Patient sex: F
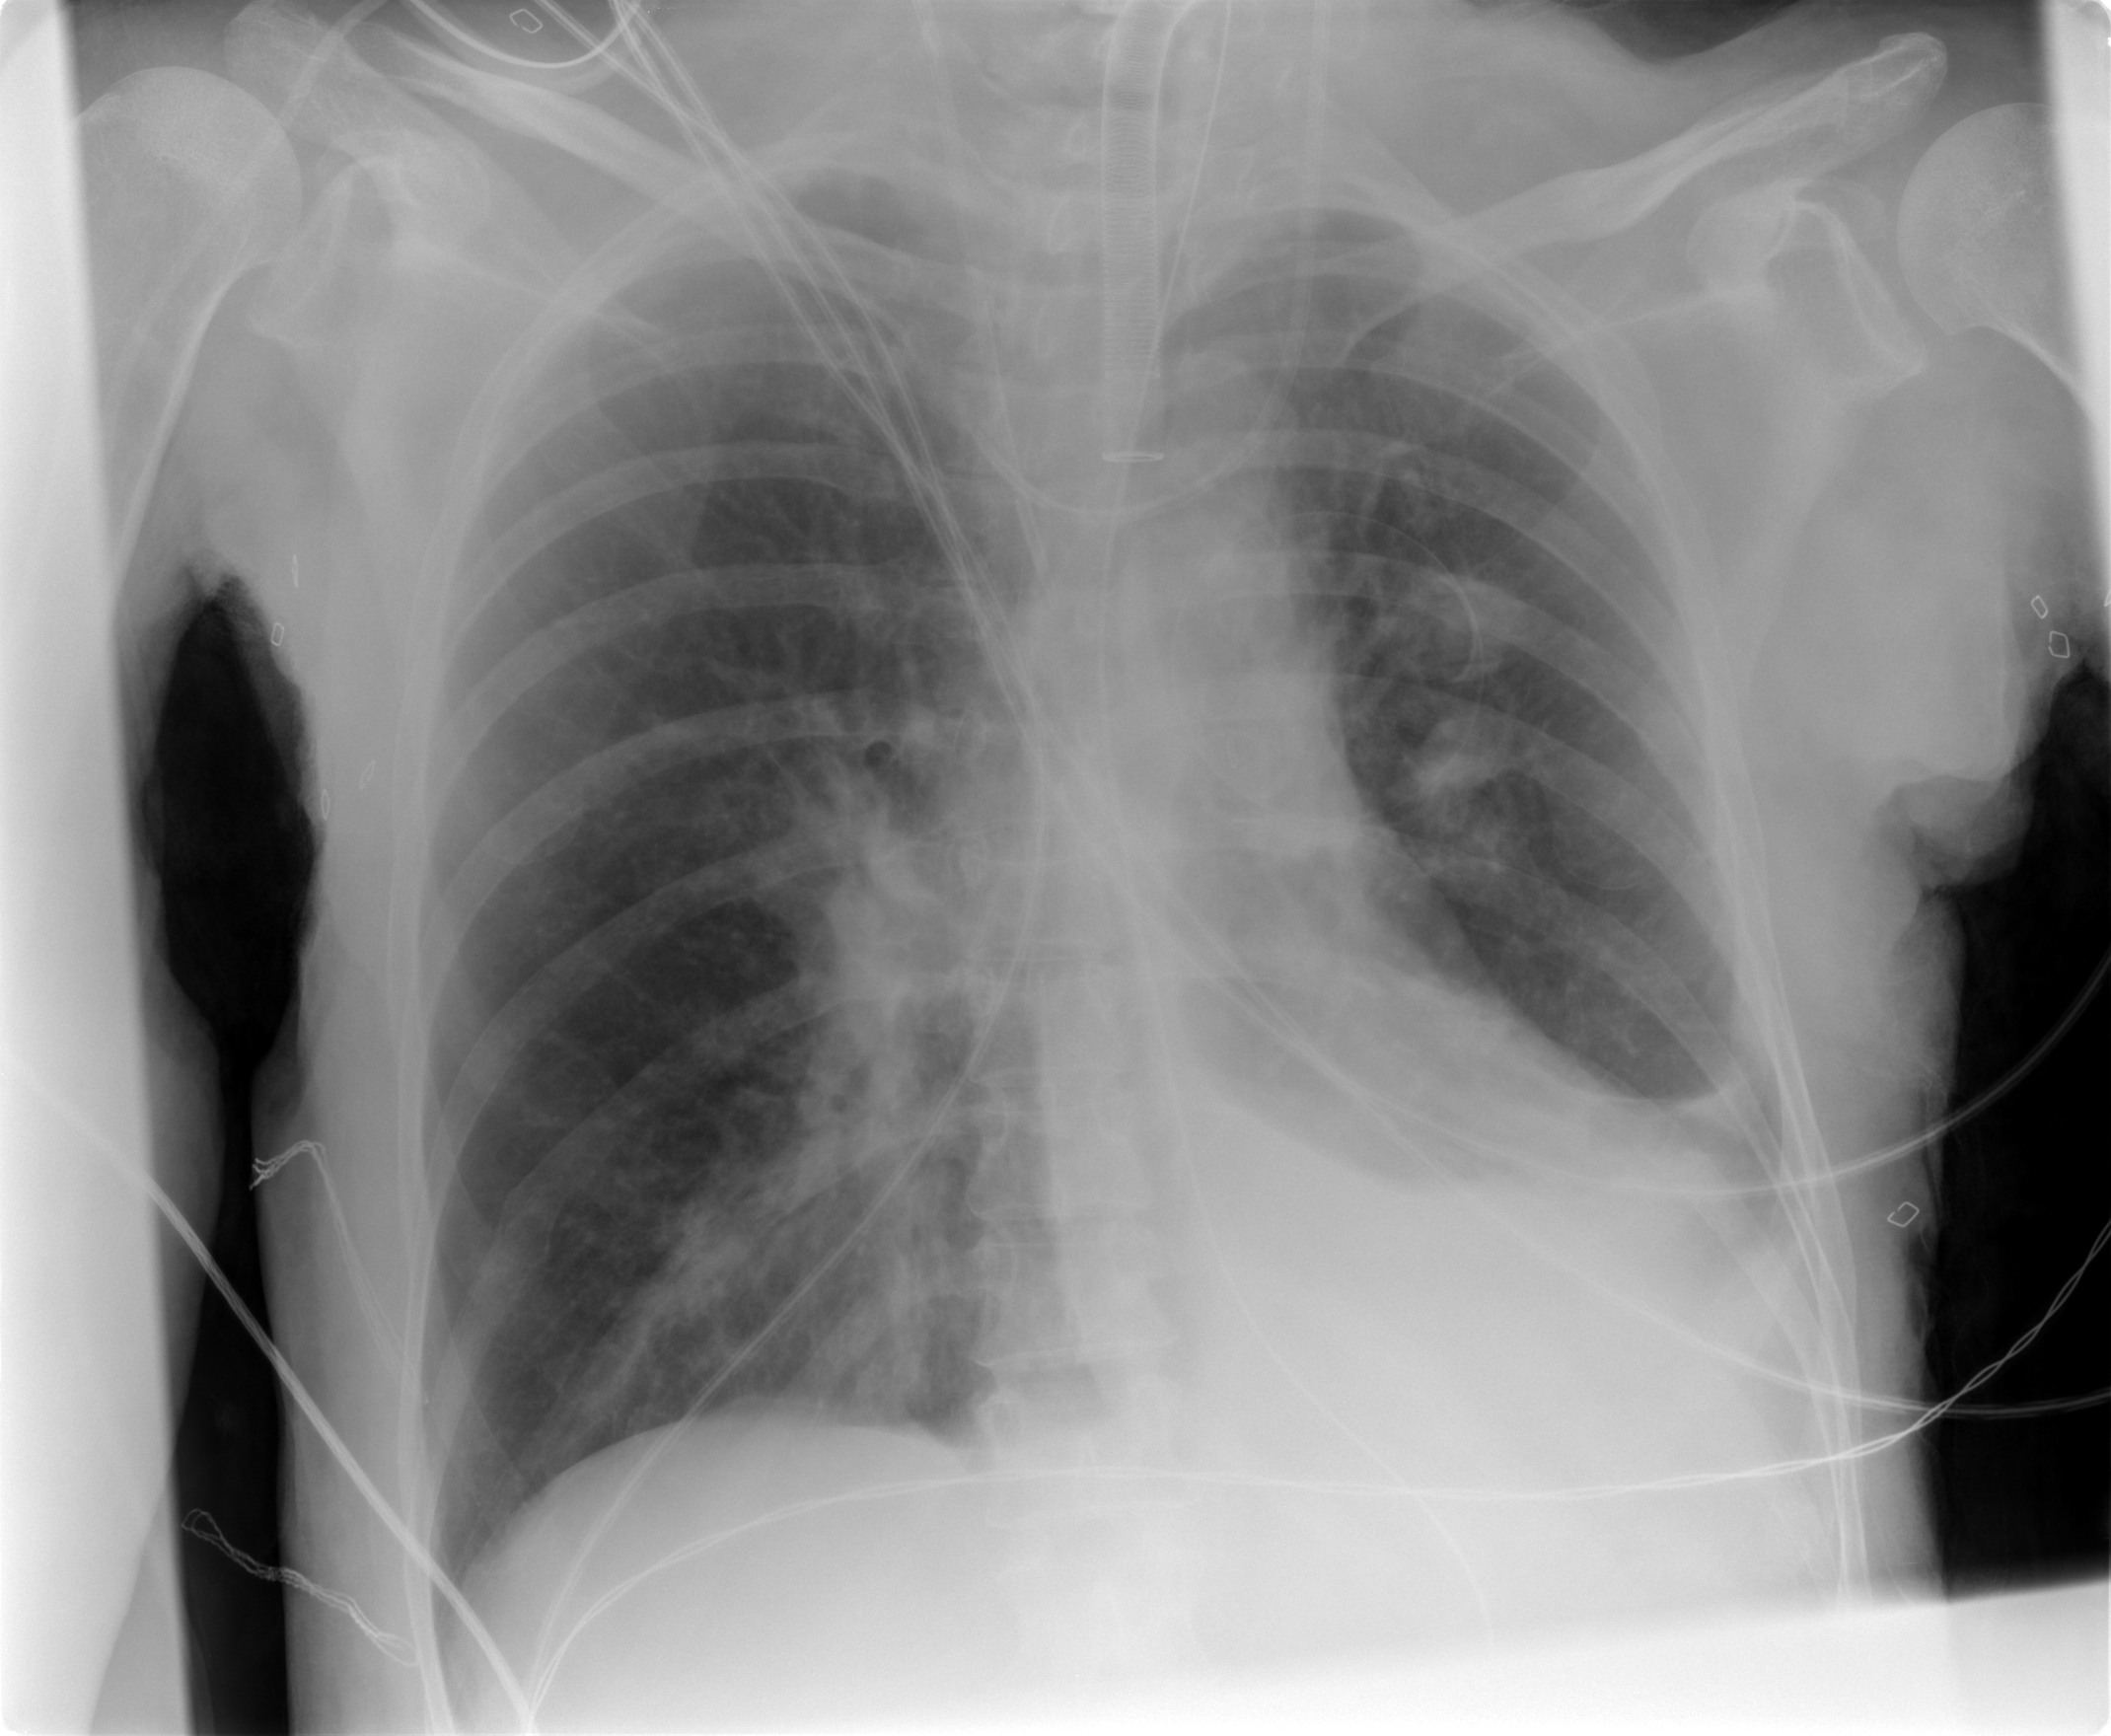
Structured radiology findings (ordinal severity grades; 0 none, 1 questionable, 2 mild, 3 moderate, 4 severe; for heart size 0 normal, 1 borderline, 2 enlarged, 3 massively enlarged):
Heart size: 0
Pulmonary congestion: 2
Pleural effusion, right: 0
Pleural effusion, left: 2
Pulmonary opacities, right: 1
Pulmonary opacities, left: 2
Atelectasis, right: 2
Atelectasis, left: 2